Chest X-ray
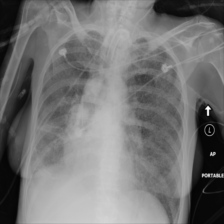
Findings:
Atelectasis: negative
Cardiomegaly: negative
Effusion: negative
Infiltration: positive
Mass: negative
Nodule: negative
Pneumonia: negative
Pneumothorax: negative
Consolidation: negative
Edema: negative
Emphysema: negative
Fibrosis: negative
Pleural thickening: positive
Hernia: negative